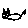
Label: cat